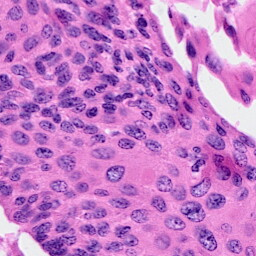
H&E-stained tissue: Cervix